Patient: sex M, age 54
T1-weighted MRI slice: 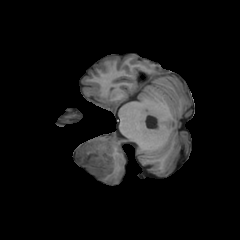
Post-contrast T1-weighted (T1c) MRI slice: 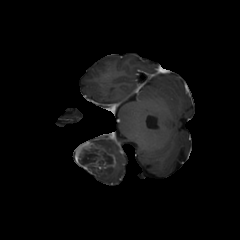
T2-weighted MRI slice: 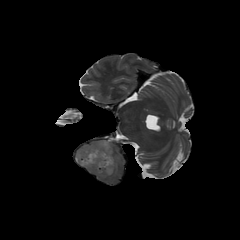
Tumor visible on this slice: yes
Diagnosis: Glioblastoma, IDH-wildtype
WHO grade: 4